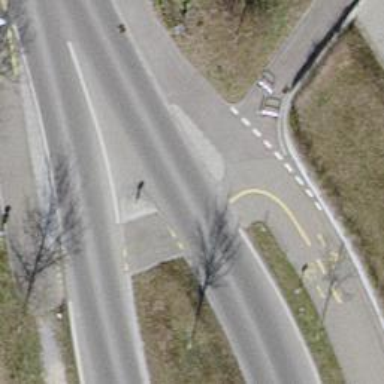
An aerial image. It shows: Path with asphalt surface and crossing.